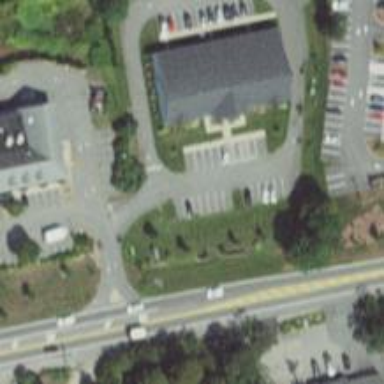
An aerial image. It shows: Parking space is available.